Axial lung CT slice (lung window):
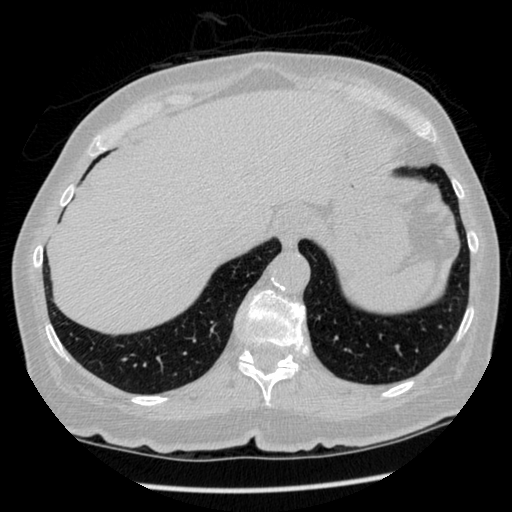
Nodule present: no